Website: walmart
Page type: gifting
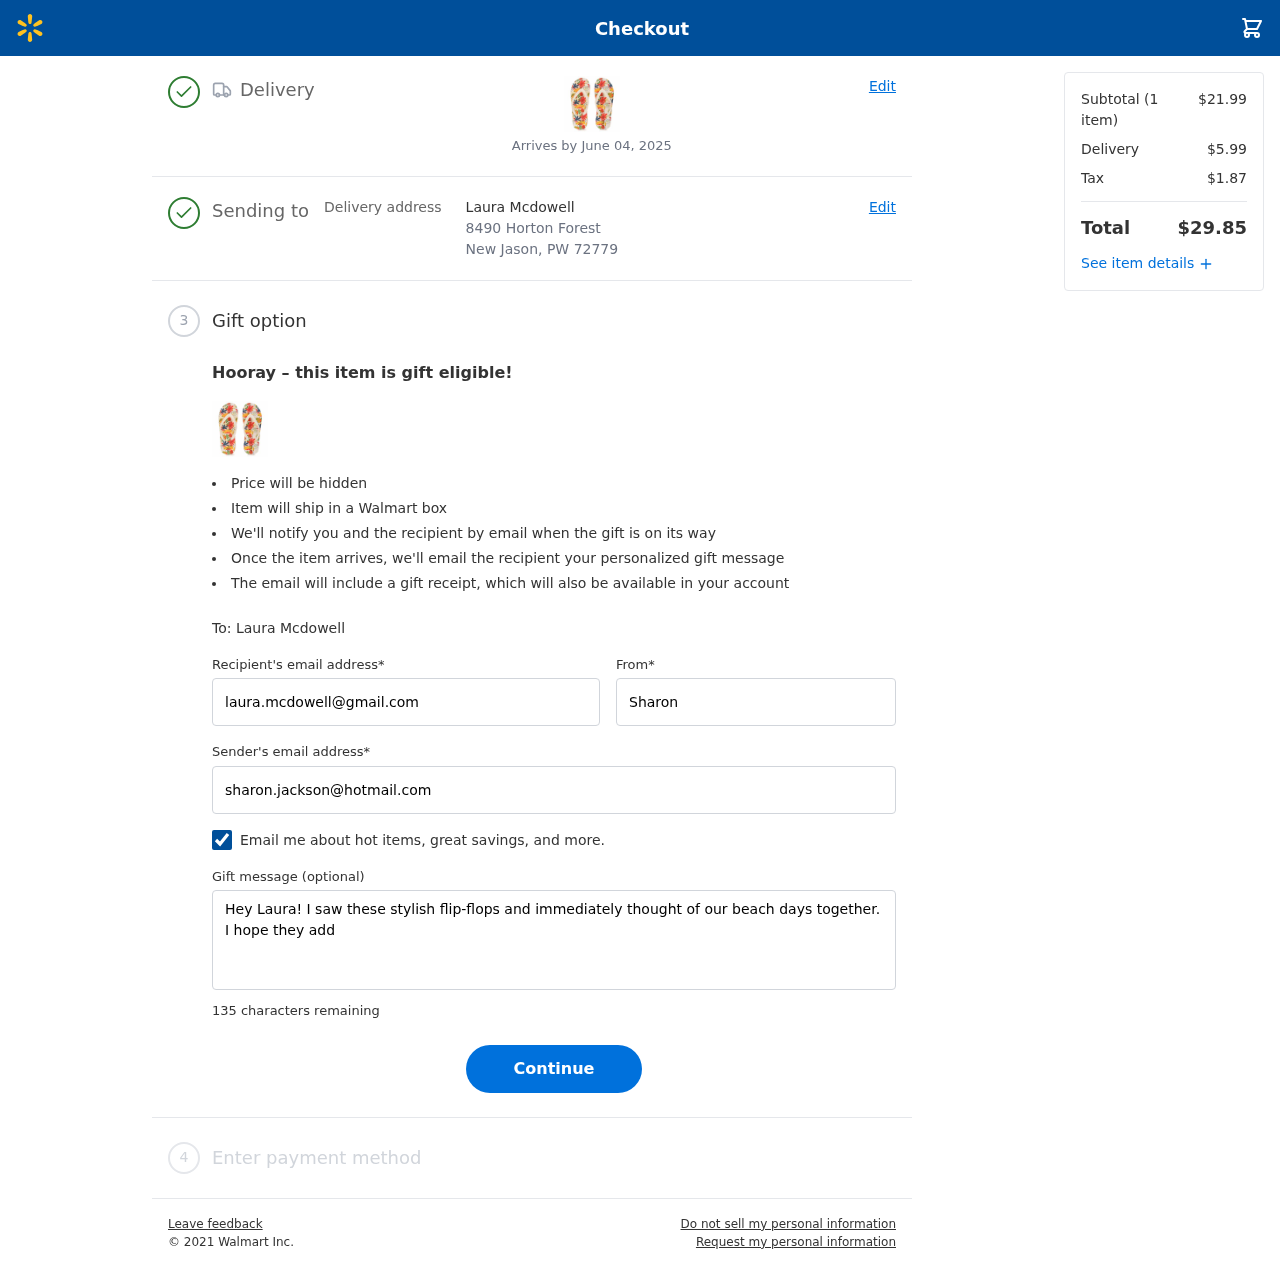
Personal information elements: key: PII_CITY_STATE_ZIP
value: New Jason, PW 72779
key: PII_EMAIL
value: sharon.jackson@hotmail.com
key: PII_FIRSTNAME
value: Sharon
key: PII_GIFT_EMAIL
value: laura.mcdowell@gmail.com
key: PII_GIFT_FULLNAME
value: Laura Mcdowell
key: PII_GIFT_MESSAGE
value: Hey Laura! I saw these stylish flip-flops and immediately thought of our beach days together. I hope they add a little extra sunshine to your summer! Enjoy!
Sharon
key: PII_STREET
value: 8490 Horton Forest
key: PII_GIFT_FIRSTNAME
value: Laura
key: PII_GIFT_LASTNAME
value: Mcdowell
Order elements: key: ORDER_DELIVERY_DATE
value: Arrives by June 04, 2025
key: ORDER_NUM_ITEMS
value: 1
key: ORDER_SUBTOTAL
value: $21.99
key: ORDER_SHIPPING_COST
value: $5.99
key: ORDER_TAX
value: $1.87
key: ORDER_TOTAL
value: $29.85